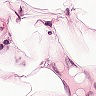
Metastatic tissue present: no